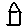
Label: square